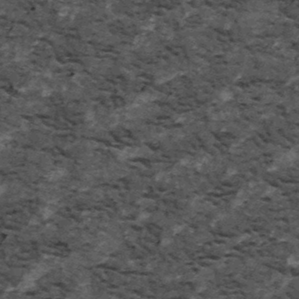
Label: frost